Interaction volume radius: 5 \u00c5
Interaction volume height: 10 \u00c5
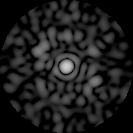
Disorder parameter: 0.8456